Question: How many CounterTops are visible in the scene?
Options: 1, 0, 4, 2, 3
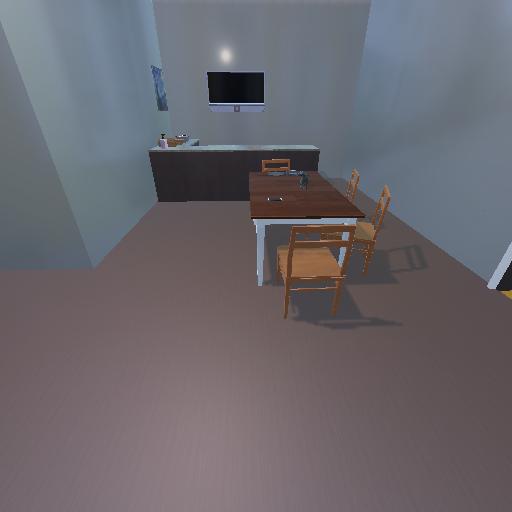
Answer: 1